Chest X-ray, AP view. Patient: 26 years old, sex F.
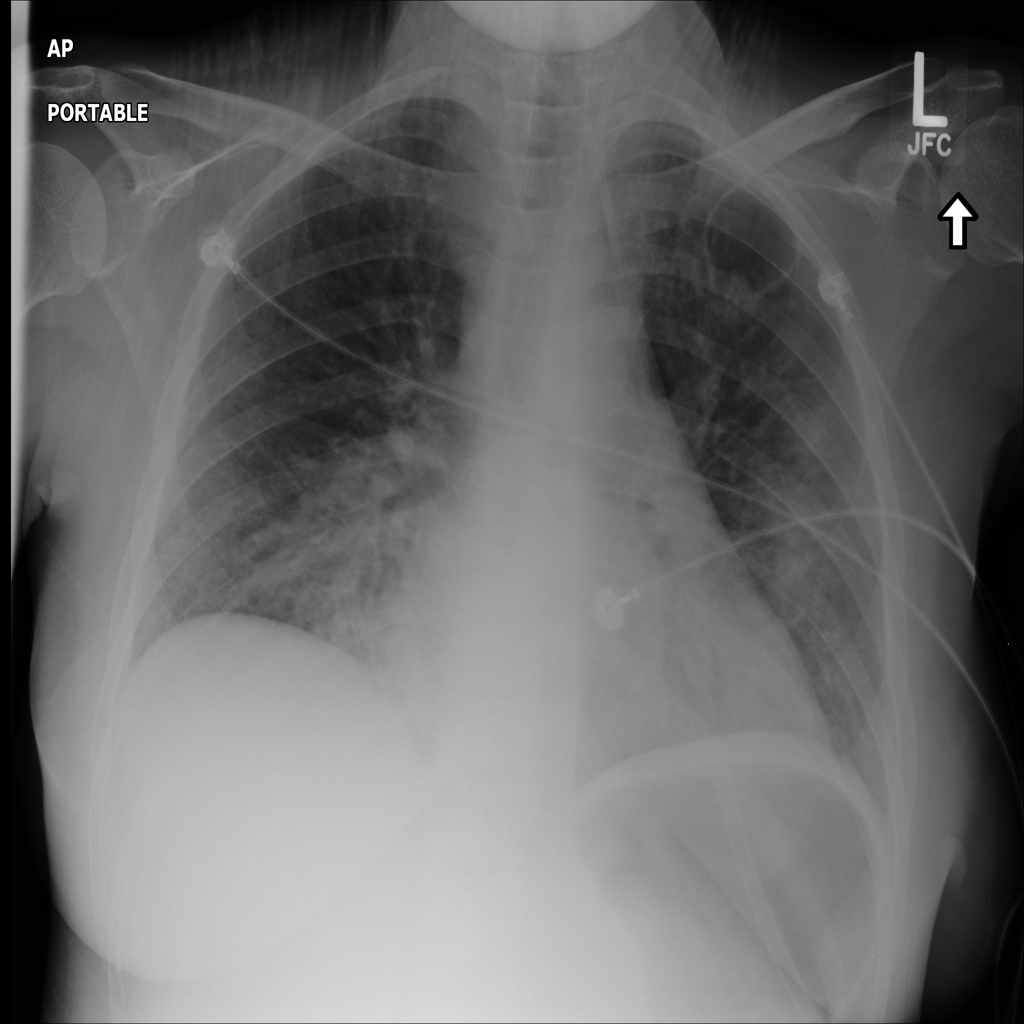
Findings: Effusion